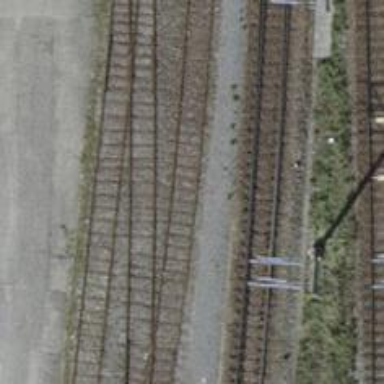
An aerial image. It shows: Single-track railway siding.